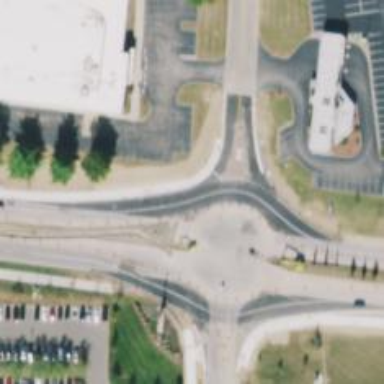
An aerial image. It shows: Marked crossing with zebra markings on the road.